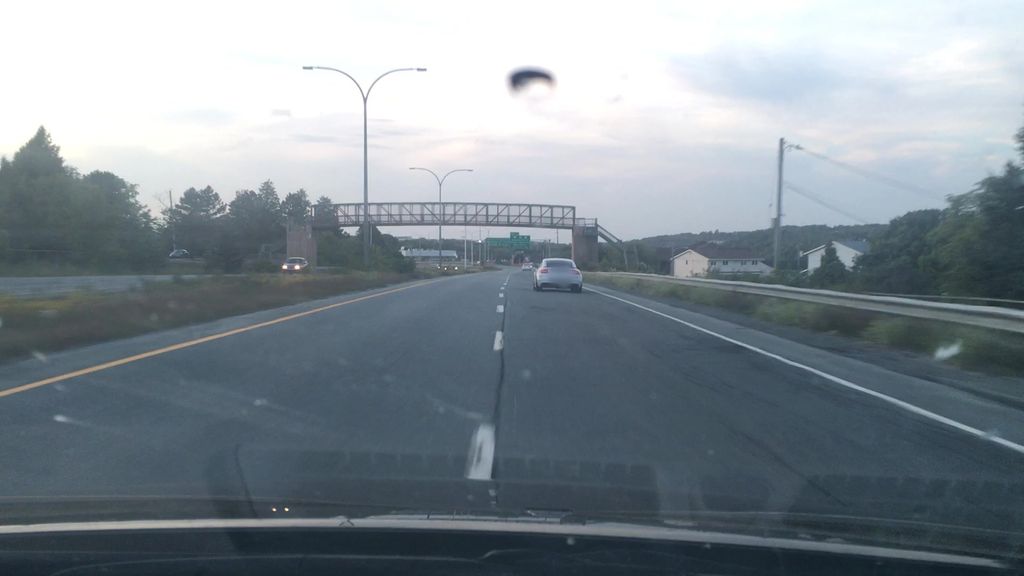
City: halifax